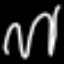
Label: squiggle